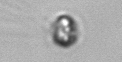
Label: flagellate